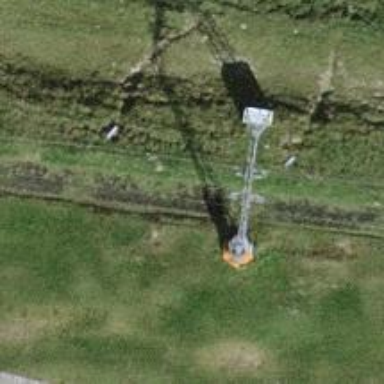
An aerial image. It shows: Pylon for aerialway.